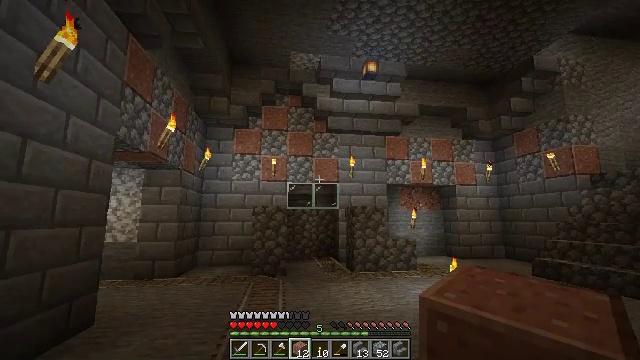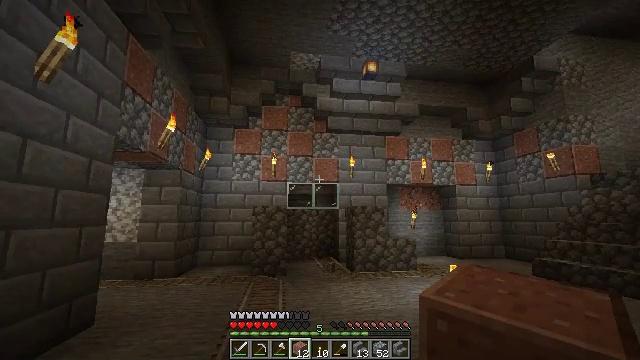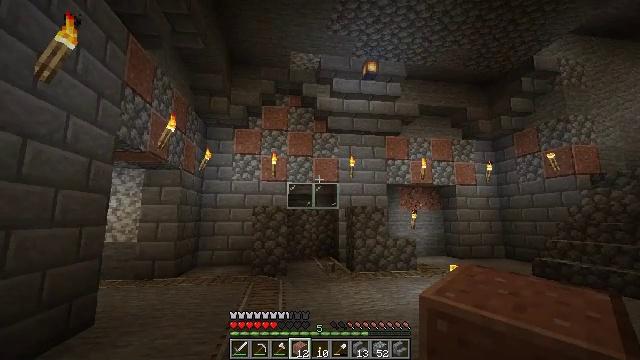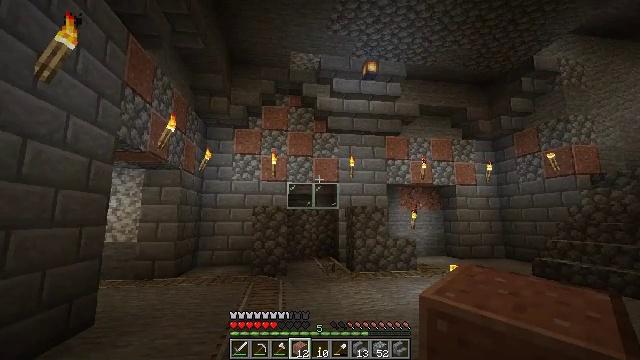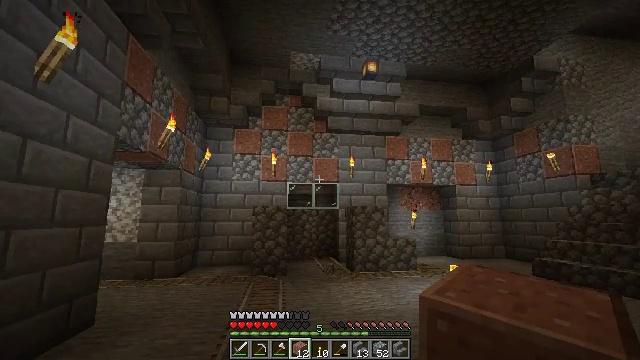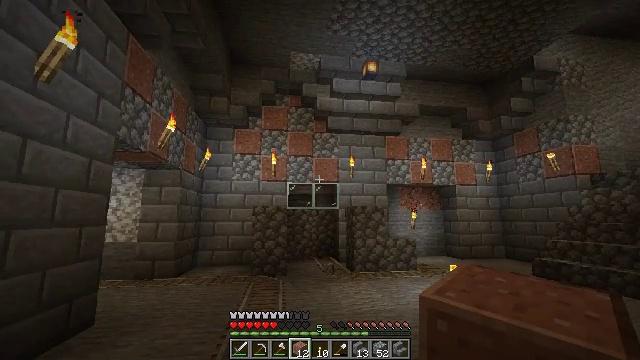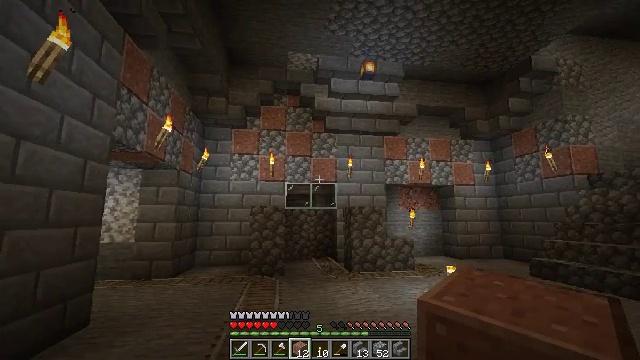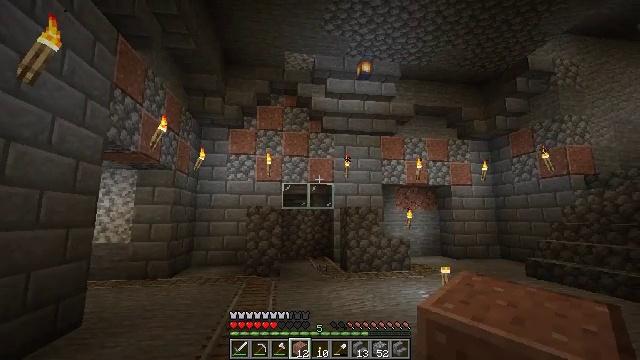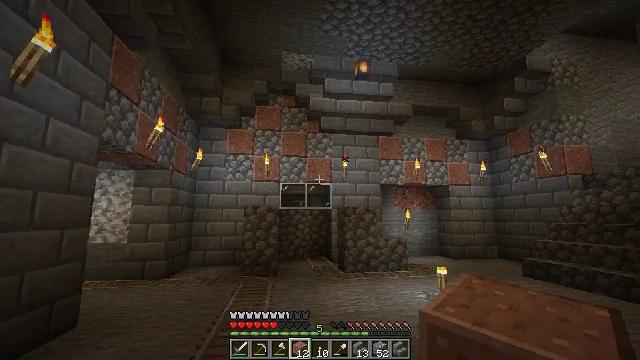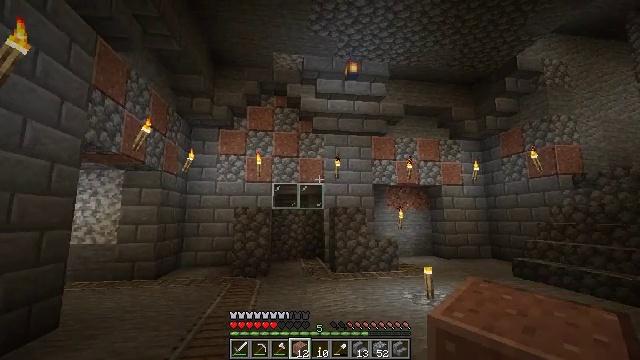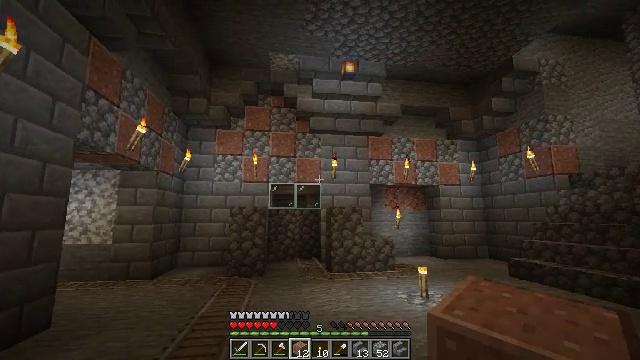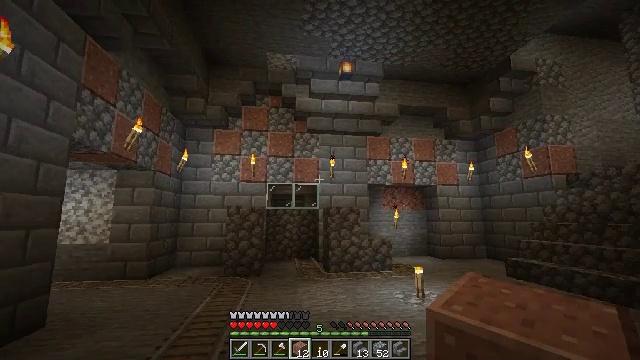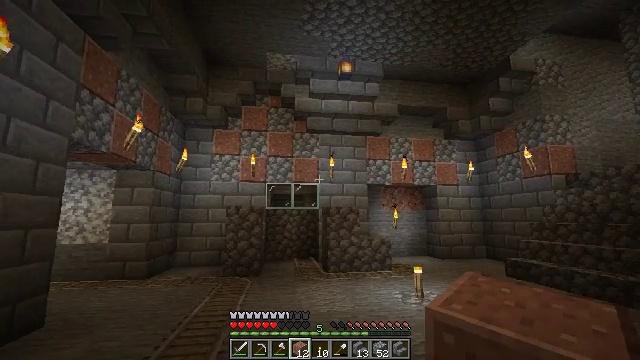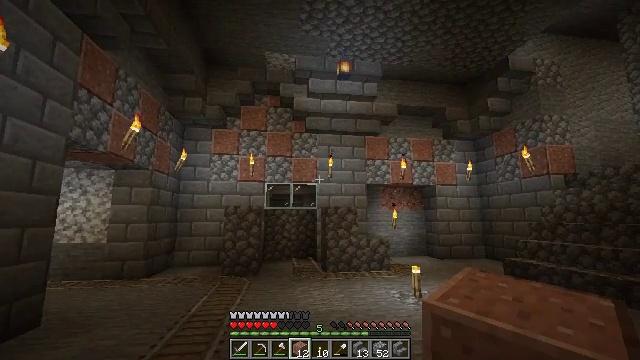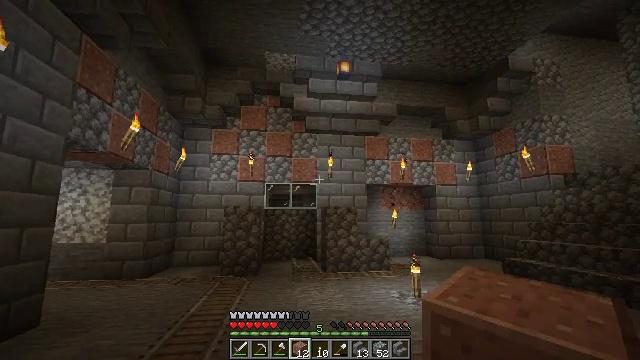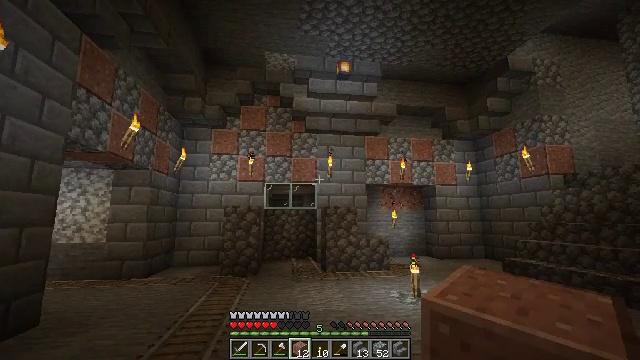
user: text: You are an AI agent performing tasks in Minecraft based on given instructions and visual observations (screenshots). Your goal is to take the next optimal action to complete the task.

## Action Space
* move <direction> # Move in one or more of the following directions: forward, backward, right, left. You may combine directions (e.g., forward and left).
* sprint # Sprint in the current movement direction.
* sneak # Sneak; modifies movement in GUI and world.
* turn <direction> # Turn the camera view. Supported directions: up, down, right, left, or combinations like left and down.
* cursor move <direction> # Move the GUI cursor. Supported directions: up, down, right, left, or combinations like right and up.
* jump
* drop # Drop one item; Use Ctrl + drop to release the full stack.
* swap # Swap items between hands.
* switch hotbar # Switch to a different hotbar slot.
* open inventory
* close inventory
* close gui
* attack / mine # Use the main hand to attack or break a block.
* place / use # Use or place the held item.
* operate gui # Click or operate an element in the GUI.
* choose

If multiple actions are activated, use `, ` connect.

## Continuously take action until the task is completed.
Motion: motion action
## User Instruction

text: Break polished granite.
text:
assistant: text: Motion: no_op
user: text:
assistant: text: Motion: no_op
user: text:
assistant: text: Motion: no_op
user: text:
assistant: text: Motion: no_op
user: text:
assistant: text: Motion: no_op
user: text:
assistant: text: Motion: move right
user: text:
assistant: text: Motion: move right
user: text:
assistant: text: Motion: move right
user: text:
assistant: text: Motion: move right
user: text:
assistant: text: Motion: no_op
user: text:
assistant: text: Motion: no_op
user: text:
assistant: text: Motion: no_op
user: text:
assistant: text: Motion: no_op
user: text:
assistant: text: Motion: no_op
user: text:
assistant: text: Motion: no_op
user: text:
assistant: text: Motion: no_op
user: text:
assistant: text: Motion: no_op
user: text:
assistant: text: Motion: no_op
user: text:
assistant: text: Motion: no_op
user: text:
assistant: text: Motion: no_op
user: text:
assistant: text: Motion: no_op
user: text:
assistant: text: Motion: no_op
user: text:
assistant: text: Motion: no_op
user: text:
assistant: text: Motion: no_op
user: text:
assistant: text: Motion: no_op
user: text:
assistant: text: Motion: no_op
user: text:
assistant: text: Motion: no_op
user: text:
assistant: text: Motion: no_op
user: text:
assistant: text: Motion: no_op
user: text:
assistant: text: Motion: no_op